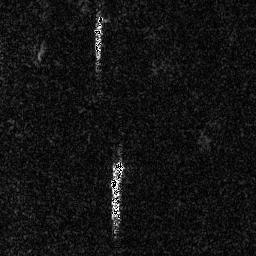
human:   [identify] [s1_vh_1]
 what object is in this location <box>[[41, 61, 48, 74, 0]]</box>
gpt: <ref>1 medium ship at the center</ref>

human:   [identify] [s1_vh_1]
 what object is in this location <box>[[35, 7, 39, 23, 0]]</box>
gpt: <ref>1 small ship at the top</ref>